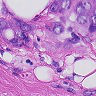
Metastatic tissue present: yes